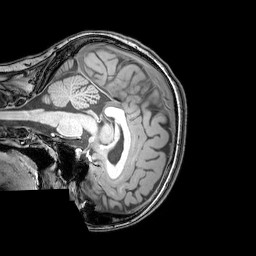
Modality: T1w
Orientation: sagittal
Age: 24
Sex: female
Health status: healthy
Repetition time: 0.081 s
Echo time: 0.037 s